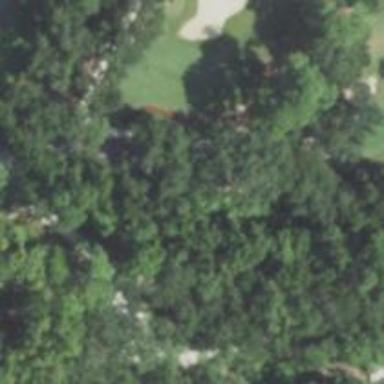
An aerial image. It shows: Service road used as golf cart path.